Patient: sex M, age 65
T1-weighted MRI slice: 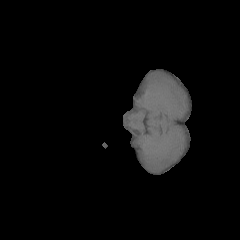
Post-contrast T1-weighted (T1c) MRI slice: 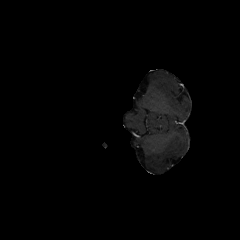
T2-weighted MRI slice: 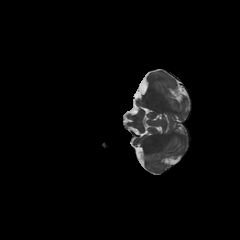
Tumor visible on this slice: no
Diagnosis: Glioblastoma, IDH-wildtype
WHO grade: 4